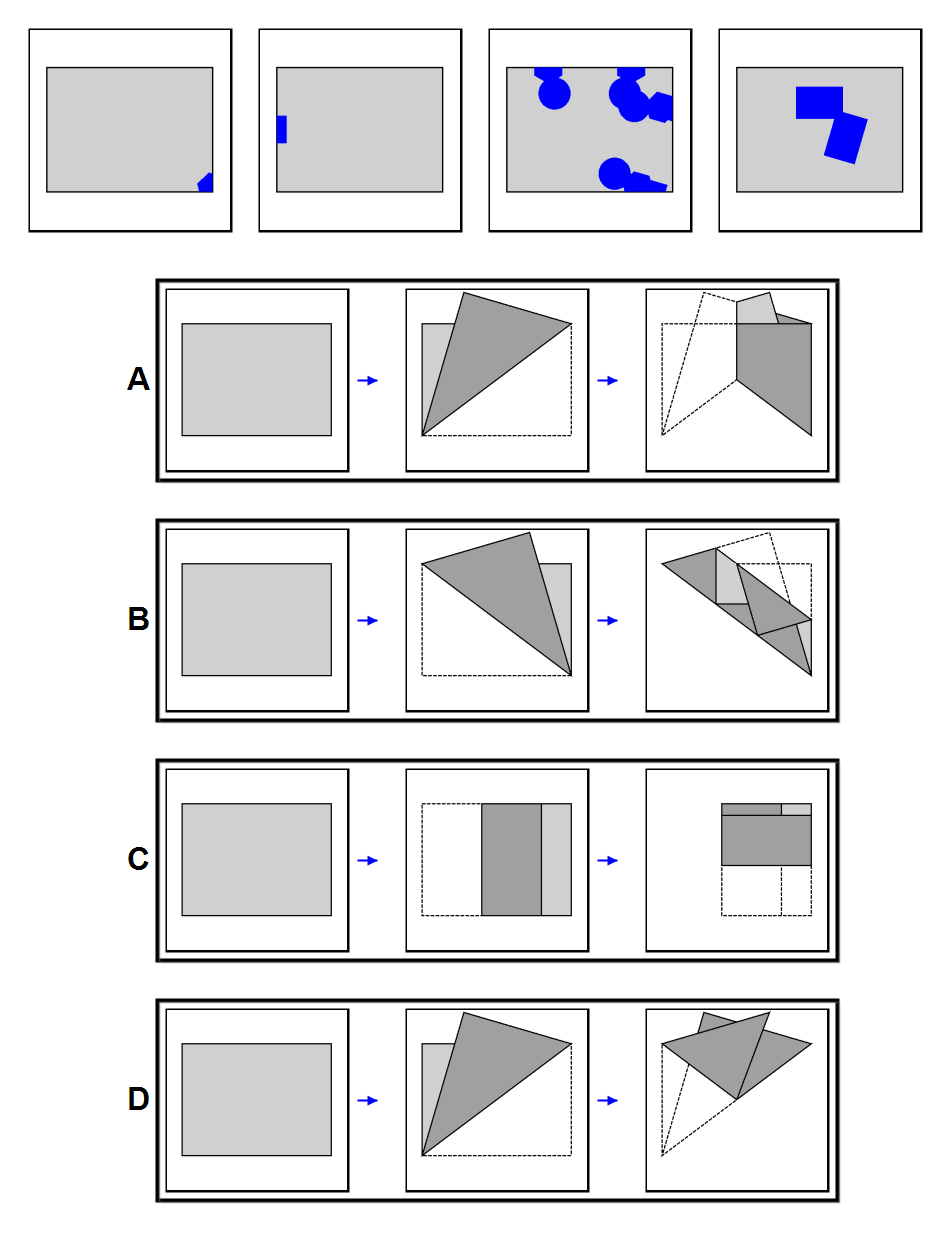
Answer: A